Question: so I have developed this website which works fine in the laptop screen when the browser is maximized. But if I resize the browser, the content seems to shrink in order to fit in the browser.
What can I do to not let this happen? So than even when the browser is re-sized, the background content is till the same(ofcouse only the content coming in the browser's current re-sized window will be shown).
An example is this :-

Live link :- www.amiteshgrover.com/dev
Any suggestions are appreciated.
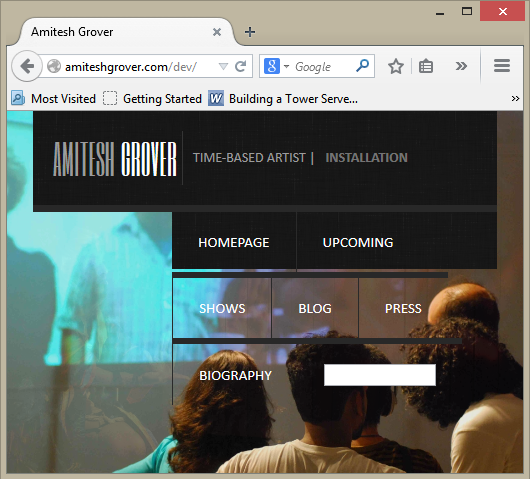
Answer: Use 'min-width' on your container divs and high-level elements. Another way would be to set a 'min-width' and 'max-width' on the containers and a fixed size on the contents.
Keep in mind, this does not make your page responsive as that would include automatically moving elements and changing layout as well.